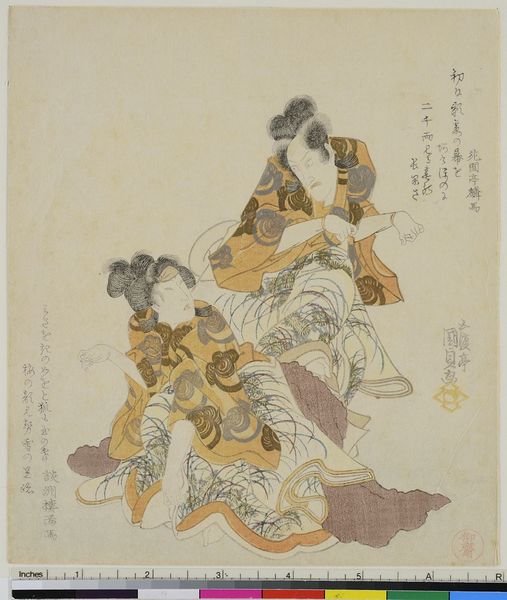
Künstler: Utagawa Kunisada
Standort: Hamburg
Institution: Museum für Kunst und Gewerbe Hamburg
Schlagwörter: mann, braun, frau, orange, schwarz, holzschnitt, asien, druckgraphik, druckgrafik, zeit, schauspieler, farbholzschnitt, schauspielerin, massstab, kabuki, edo, reproduktionen, druckerzeugnisse, blindprägedruck, blinddruck